Question: I am currently writing a thesis and need to display the schema of my MongoDB in a diagram. I have found no resources about diagrams for document-based databases.
There are Entity Relationship Diagrams (ERD) for relational databases. What options do I have for MongoDB? I've noticed that a lot of blogs just display the raw JSON as their "diagram" but this isn't feasible in my thesis.
Here is a sample of one of my JSON structures:
'''
//MultiChoiceQuestion
{
"title": "How are you?",
"valid_answers" : [
{
"_id" : ObjectID(xxxx),
"title": "Great",
"isCorrect": true,
},
{
"_id" : ObjectID(yyyy),
"title": "OK",
"isCorrect": false,
},
{
"_id" : ObjectID(zzzz),
"title": "Bad",
"isCorrect": false,
}
],
"user_responses" : [
{
"user": ObjectID(aaaa),
"answer": ObjectID(xxxx)
},
{
"user": ObjectID(bbbb),
"answer": ObjectID(xxxx)
},
{
"user": ObjectID(cccc),
"answer": ObjectID(yyyy)
}
]
}
//User
{
"_id": ObjectID(aaaa),
"name": "Person A"
}
//User
{
"_id": ObjectID(bbbb),
"name": "Person B"
}
//User
{
"_id": ObjectID(cccc),
"name": "Person C"
}
'''
Could this be a possible diagram:

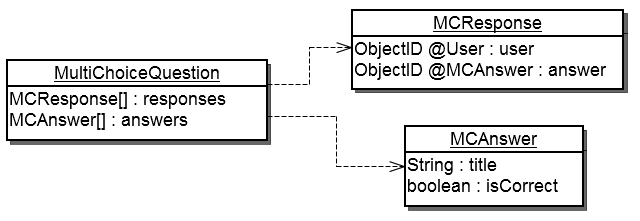
Answer: We found class diagrams to actually be one of the best ways to represent a mongo schema design.
It can capture most of the items that a document will have such as arrays, embedded objects and even references.
General guidelines we use to relate onto concepts to uml
= Composition aggregation
= Association class
If you're unfamiliar with the uml terminology then this is a decent intro.
<URL>